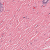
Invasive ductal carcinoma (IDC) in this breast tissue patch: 0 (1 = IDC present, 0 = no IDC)